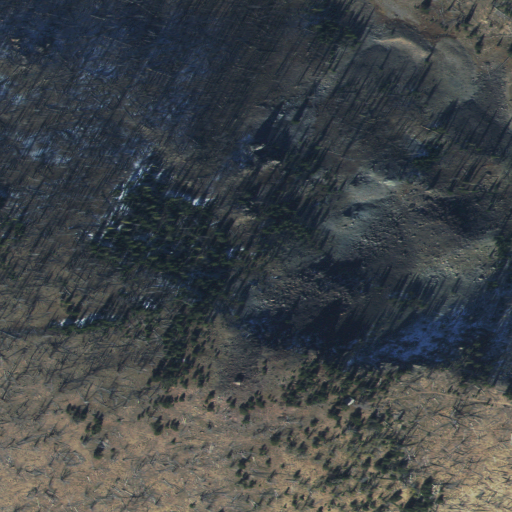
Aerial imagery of mountain in Idaho named Duck Creek Point containing shrub, evergreen forest, and grassland